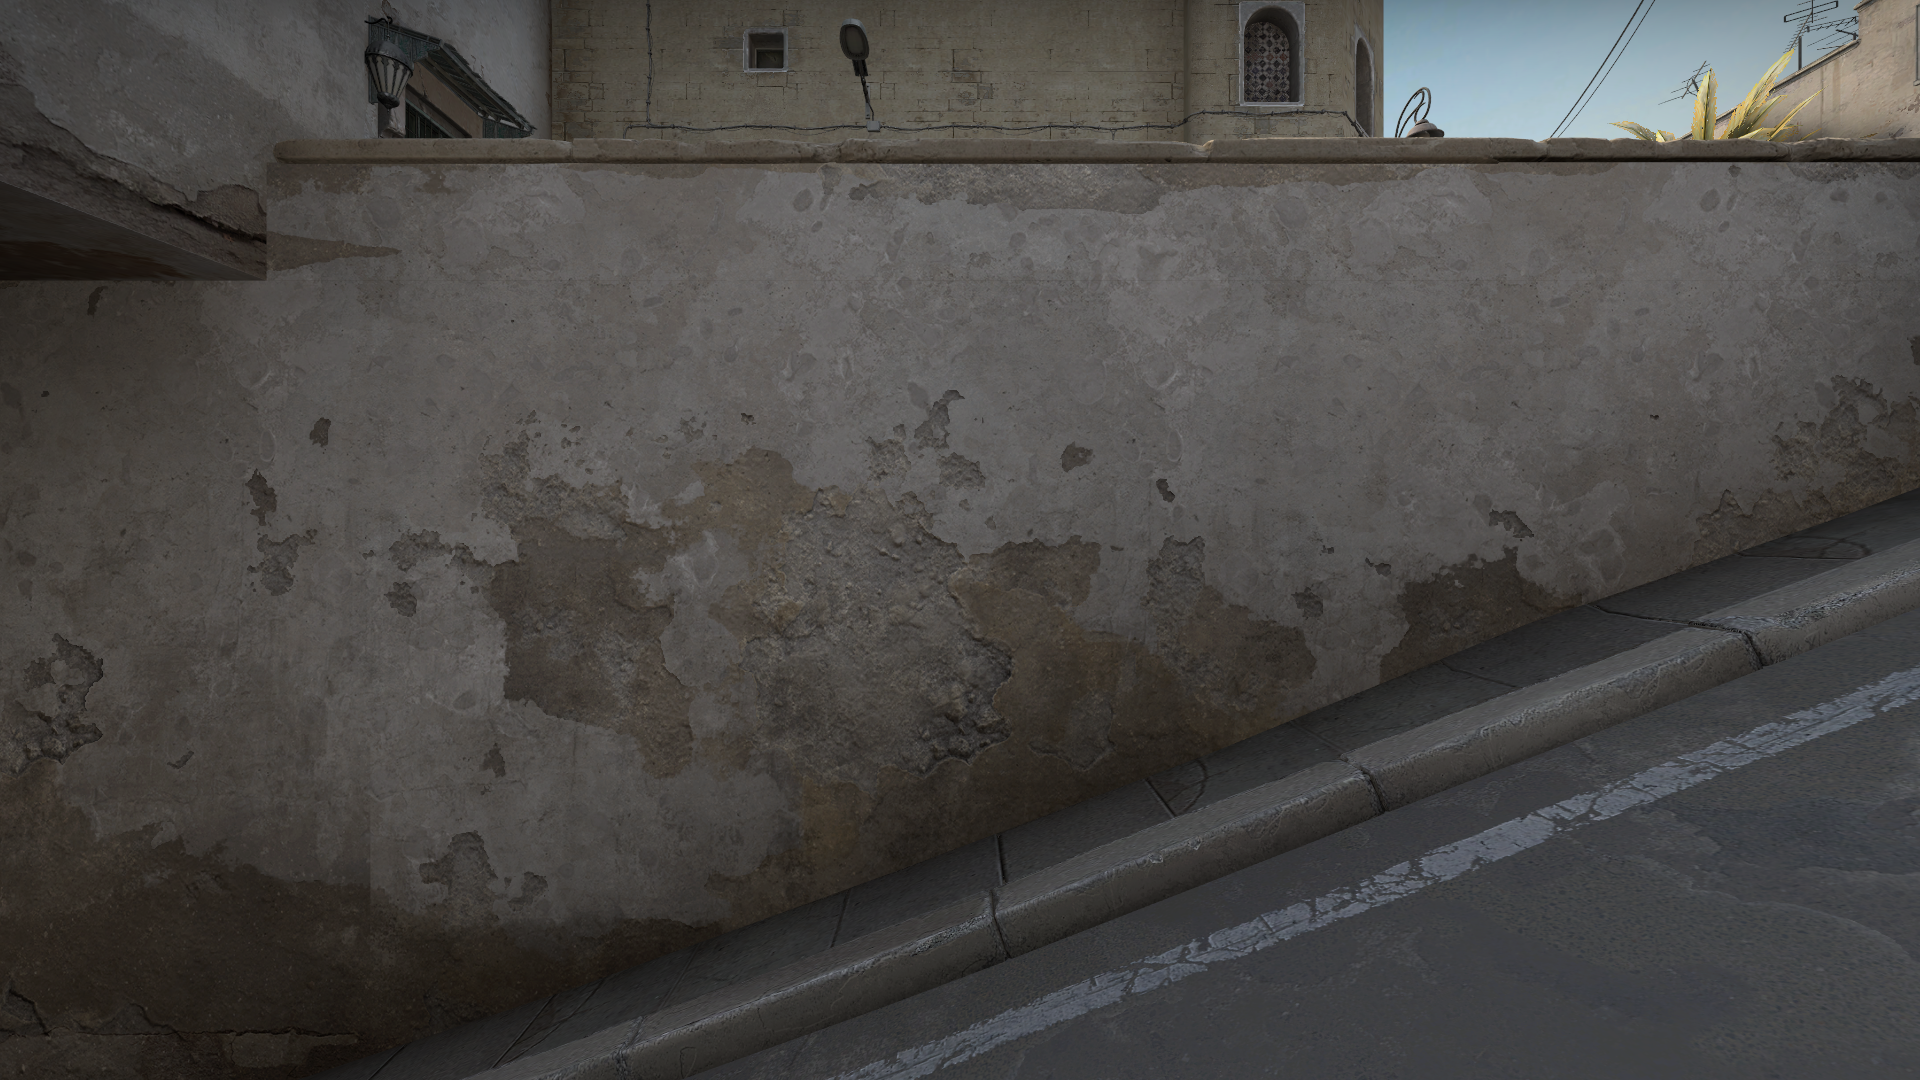
Map: de_dust2